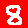
Digit: 8